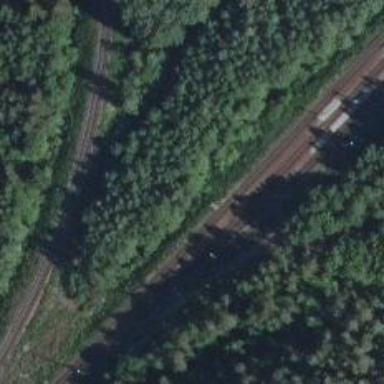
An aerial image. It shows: Railway signal.